Interaction volume radius: 5 \u00c5
Interaction volume height: 10 \u00c5
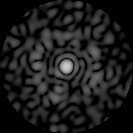
Disorder parameter: 0.8165